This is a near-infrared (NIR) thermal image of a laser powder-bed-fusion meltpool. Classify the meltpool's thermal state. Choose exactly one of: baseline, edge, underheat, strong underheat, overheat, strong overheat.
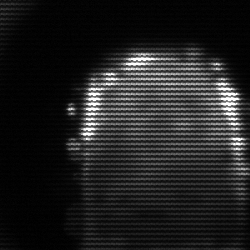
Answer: baseline